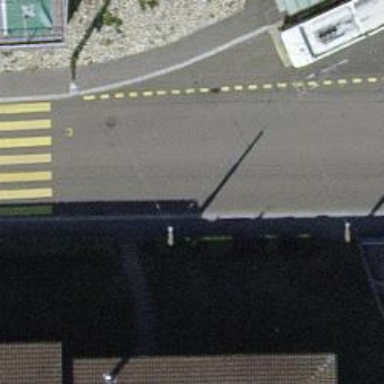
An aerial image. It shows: Uncontrolled crossing on the road.